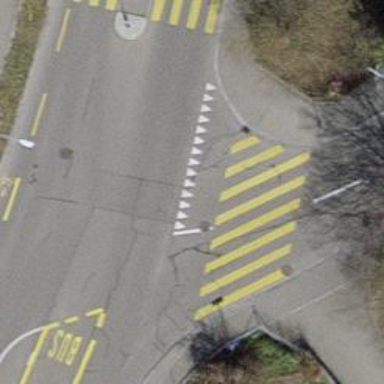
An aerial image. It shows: Uncontrolled zebra crossing with zebra markings.